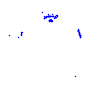
Particle: pion